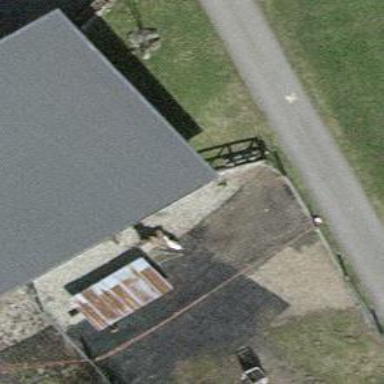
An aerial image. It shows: Brown bench.